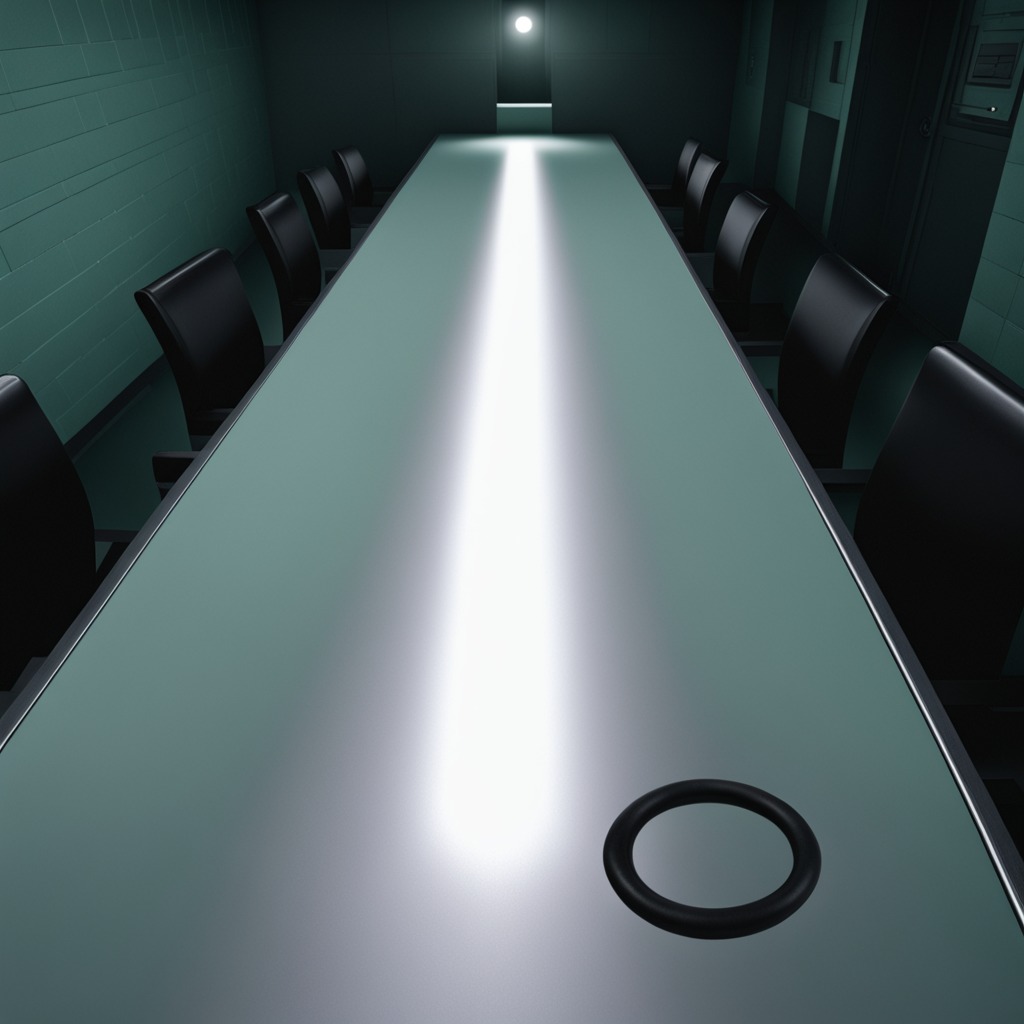
A rubber O-ring is lying on a clean empty table in a railway signal maintenance room lit by harsh overhead fluorescents.